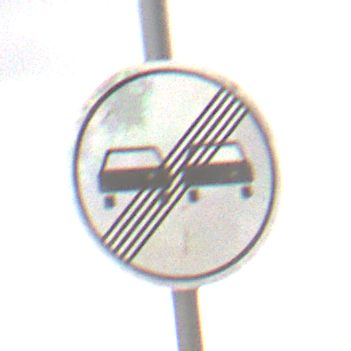
Verkehrszeichen: EndeUeberholverbot
Umgebung: Outdoor, Nature
Tageszeit: Midday
Wetter: Overcast
Licht: Natural
Jahreszeit: NotSpecified
Kontrast: LowContrast